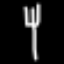
Label: fork